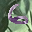
Label: 6